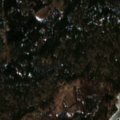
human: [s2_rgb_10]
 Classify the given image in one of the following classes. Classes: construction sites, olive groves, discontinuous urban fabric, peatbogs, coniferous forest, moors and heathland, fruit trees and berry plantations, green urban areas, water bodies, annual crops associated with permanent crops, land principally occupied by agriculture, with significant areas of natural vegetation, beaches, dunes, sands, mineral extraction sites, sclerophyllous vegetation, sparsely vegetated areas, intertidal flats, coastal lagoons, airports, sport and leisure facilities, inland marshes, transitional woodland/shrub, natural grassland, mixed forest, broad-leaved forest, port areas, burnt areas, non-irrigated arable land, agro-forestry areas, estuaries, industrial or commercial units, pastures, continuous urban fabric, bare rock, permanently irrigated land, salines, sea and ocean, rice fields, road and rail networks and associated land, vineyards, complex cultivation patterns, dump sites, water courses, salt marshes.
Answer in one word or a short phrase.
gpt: coniferous forest, mixed forest, sea and ocean